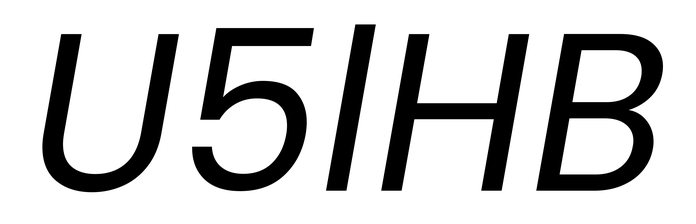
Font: Poppins-Italic